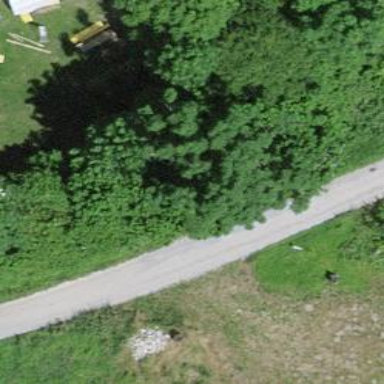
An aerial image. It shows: Bench.